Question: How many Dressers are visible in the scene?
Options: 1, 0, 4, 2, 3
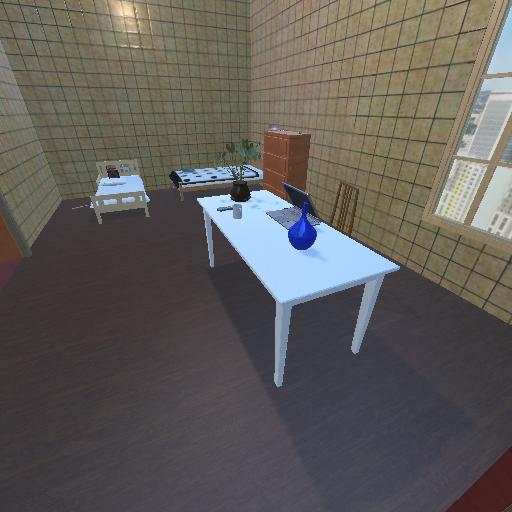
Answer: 1